A spectrogram of one vibration snapshot from a rotating bearing is shown (time on one axis, frequency on the other). Based on the visible evidence, which condition applies: normal, inner_race, outer_race, ball?
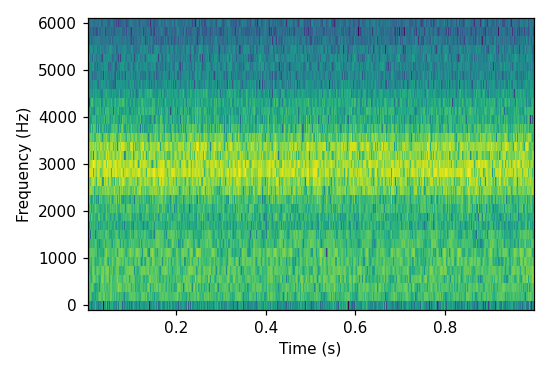
Answer: ball